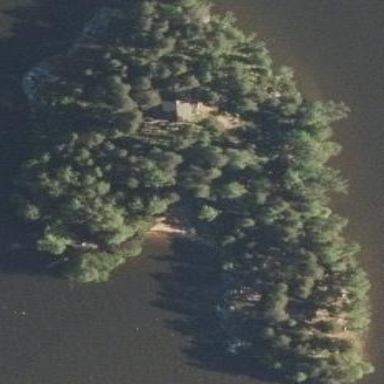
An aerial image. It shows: Islet.